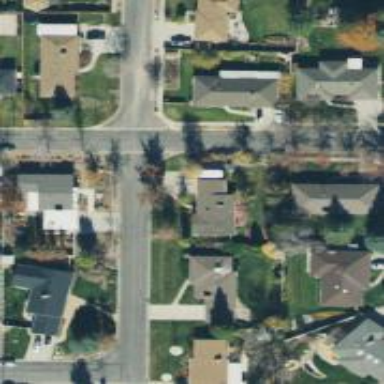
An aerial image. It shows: Residential road with sidewalk on the left side.